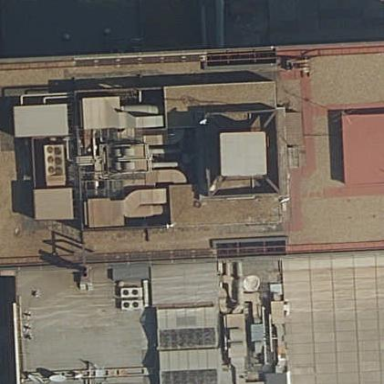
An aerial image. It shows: Part of building.